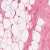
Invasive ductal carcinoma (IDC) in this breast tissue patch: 0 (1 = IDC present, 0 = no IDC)